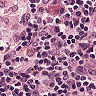
Metastatic tissue present: no